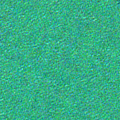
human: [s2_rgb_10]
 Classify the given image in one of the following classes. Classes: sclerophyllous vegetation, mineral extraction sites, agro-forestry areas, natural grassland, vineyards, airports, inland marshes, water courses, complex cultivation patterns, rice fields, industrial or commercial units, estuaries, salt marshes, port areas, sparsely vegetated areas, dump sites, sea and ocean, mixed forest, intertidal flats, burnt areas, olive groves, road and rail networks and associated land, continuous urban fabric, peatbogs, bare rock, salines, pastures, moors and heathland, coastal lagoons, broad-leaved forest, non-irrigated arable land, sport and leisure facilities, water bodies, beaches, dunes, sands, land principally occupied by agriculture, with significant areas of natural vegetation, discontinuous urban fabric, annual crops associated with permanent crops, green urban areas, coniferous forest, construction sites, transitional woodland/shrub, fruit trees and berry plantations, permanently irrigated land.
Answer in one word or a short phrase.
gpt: sea and ocean